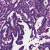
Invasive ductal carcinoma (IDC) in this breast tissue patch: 1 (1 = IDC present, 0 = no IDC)